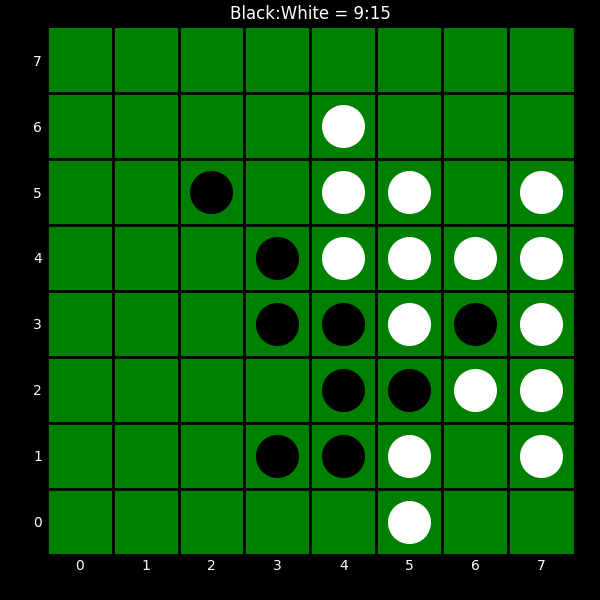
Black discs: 9
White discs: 15